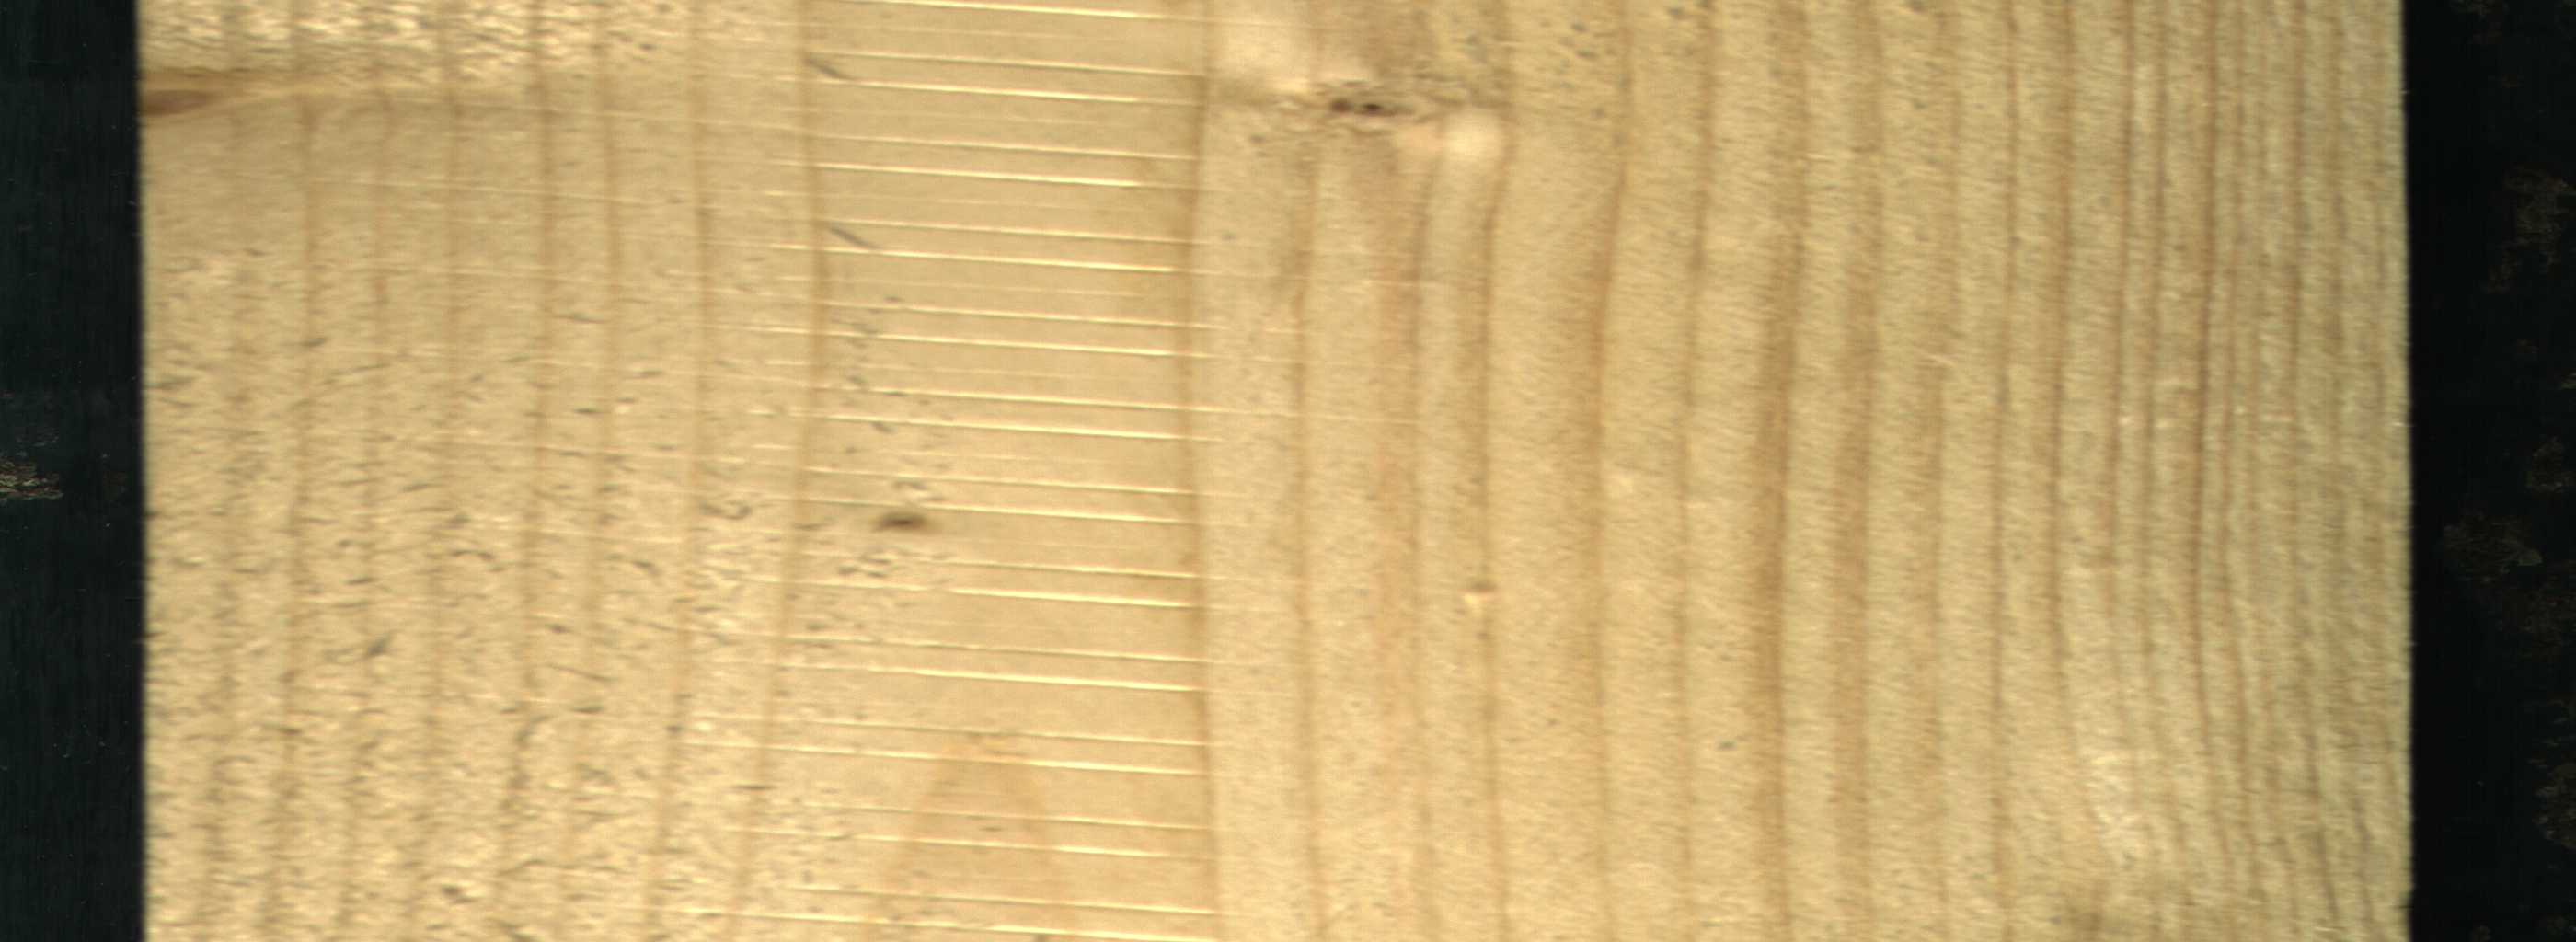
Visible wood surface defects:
Live_Knot
Live_Knot
Live_Knot